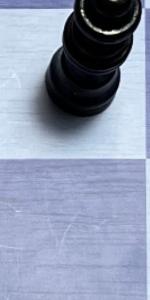
Label: Empty